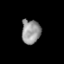
Tissue: lung
Cell type: Myeloid cells
Senescence score: 0.2262
Nuclear area (px): 450
Mean DAPI intensity: 149.602